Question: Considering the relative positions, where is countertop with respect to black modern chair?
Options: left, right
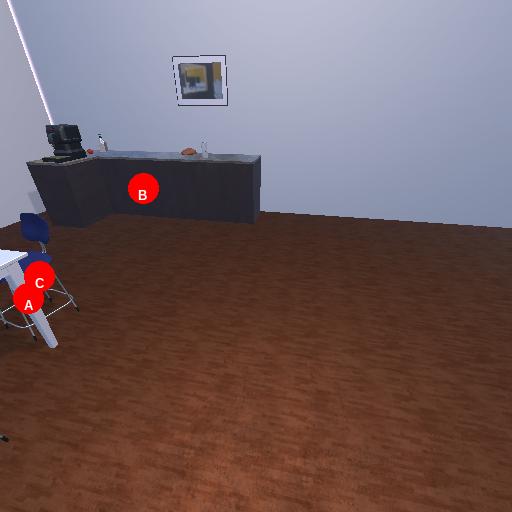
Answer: left